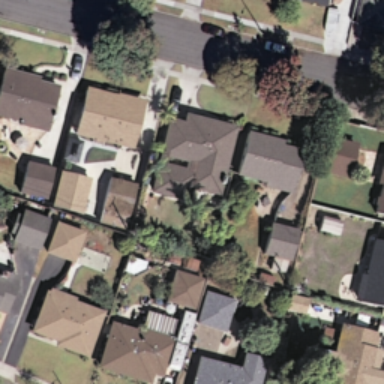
It is a medium residential area .